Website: apple
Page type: billing-address
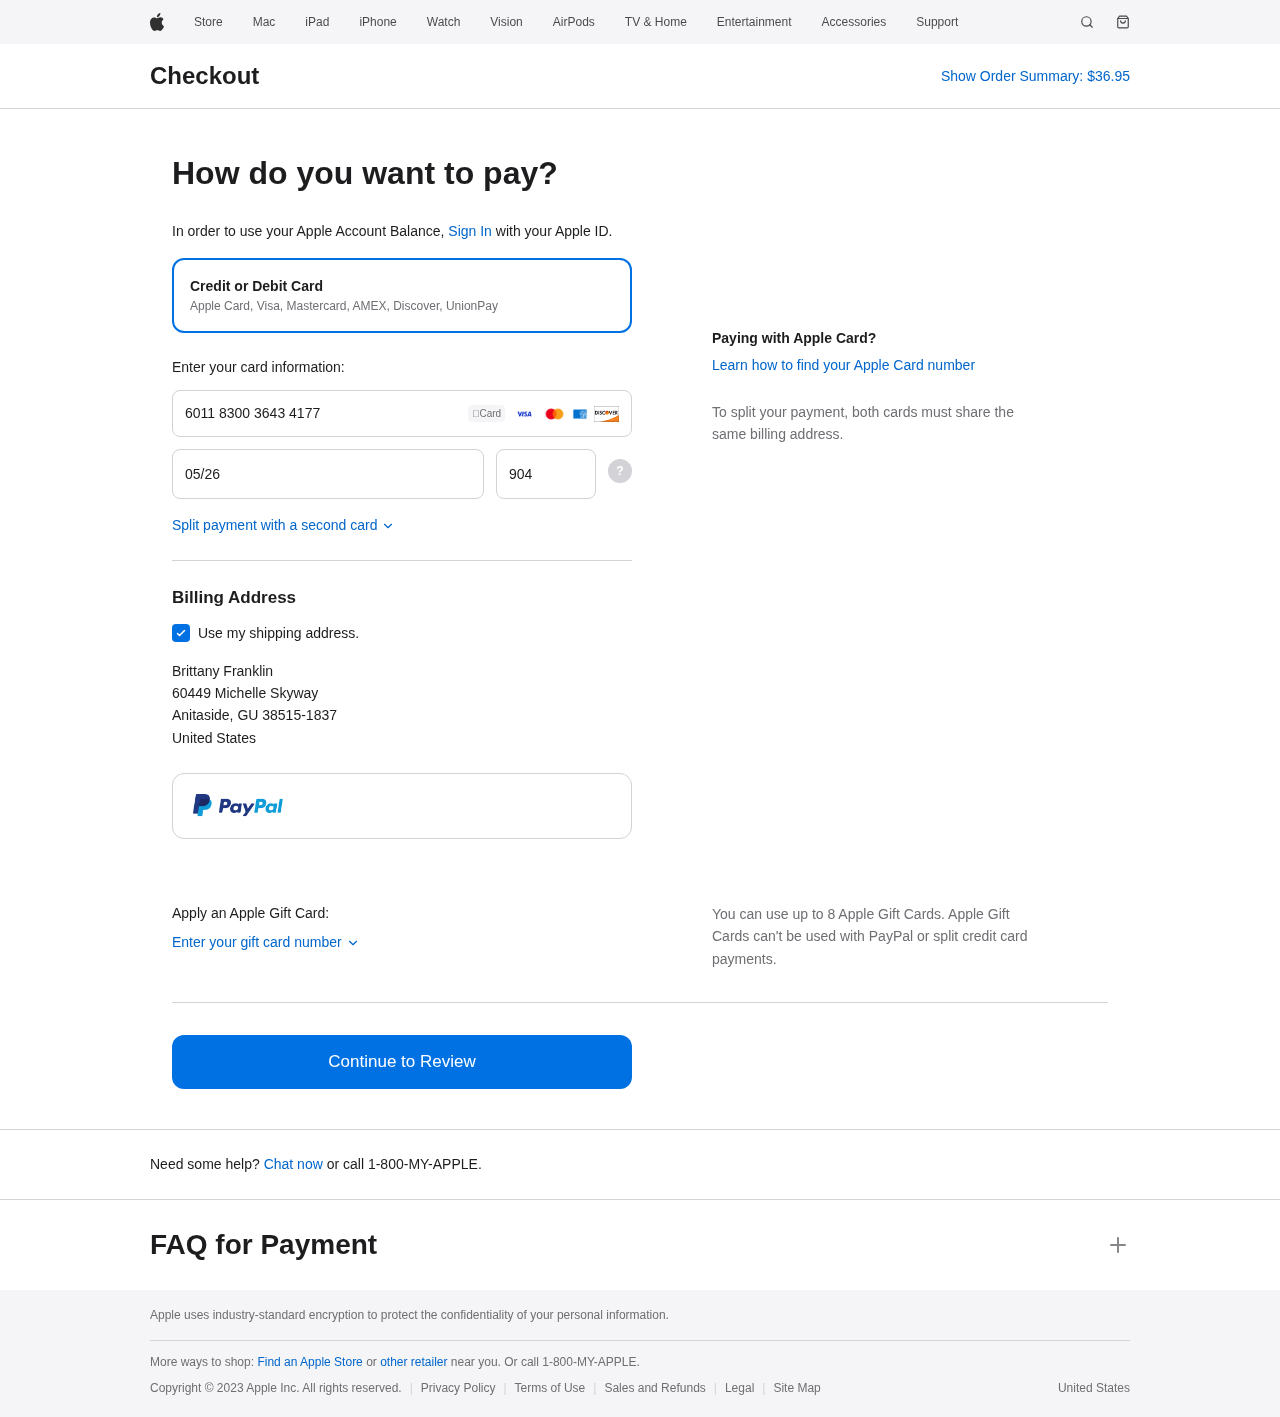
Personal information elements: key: PII_CARD_CVV
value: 904
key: PII_CARD_EXPIRY
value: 05/26
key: PII_CARD_NUMBER
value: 6011 8300 3643 4177
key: PII_CITY
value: Anitaside
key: PII_COUNTRY
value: United States
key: PII_FULLNAME
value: Brittany Franklin
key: PII_POSTCODE_FULL
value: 38515-1837
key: PII_STATE_ABBR
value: GU
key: PII_STREET
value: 60449 Michelle Skyway
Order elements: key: ORDER_TOTAL
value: $36.95